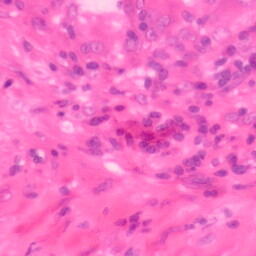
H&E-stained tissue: Colon